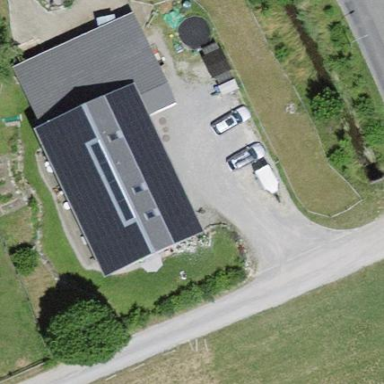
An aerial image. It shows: Farm building.